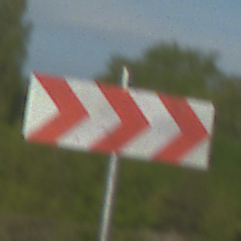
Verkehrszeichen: RichtungstafelnInKurvenGrossLinks
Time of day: MorningAfternoon
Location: Outdoor (Suburban)
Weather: PartlyCloudy
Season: NotSpecified
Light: Natural